Question: I need to build a interface where users can select options from a SELECT element and then based on the choice they made I should add elements on the fly. For example suppose that I have a select in this way:
'''
<select required="required" name="product_variation[variation]" id="product_variation_variation">
<option value="1">Size</option>
<option value="2">Color</option>
<option value="3">Size & Color</option>
</select>
'''
So if user pick the first choice then I should show them three INPUT to them to allow write the value the quantity and the price for the product with this variation, the same happen for the second choice but for the third if you notice there are two options "Size & Color" then in this case I should generate as many INPUT as options are in this case:
'''
size: XL
size: L
size: M
color: Red
'''
In this case I should show 3 INPUT variations in this way:
'''
INPUT1: size: XL color: Red
INPUT2: size: L color: Red
INPUT3: size: M color: Red
'''
Can any help me with this piece of code? So far I only have the part where I pick the selected value from the main SELECT element:
'''
$("#product_create").on("change", "#product_variation_variation", function() {
var that = $(this);
var selected_item = that.find(":selected").val();
if (selected_item === 1) {
// build inputs for first option
}
});
'''
Ok, I made a mockups to show yours what I need is more complex than your believe at least for me. See image below:

Now based on the image when users check "Has variations?" I show the select (just below the checkbox in the image) this is easy and I have done already. Now depending on what user pick from the select I should write "on the fly" some input elements. Basically for first time should be only one line meaning
'''
"Enter value for size 1" | "Enter price for size 1" | "Enter qty (quantity) for size 1"
'''
now if you notice there is a button just beside to add more rows based on the previous selection so if user click the button then should have:
'''
"Enter value for size 1" | "Enter price for size 1" | "Enter qty (quantity) for size 1"
"Enter value for size 2" | "Enter price for size 2" | "Enter qty (quantity) for size 2"
'''
And so on each time I click the "Add size" button. The same flow should happen if user pick color.
Now here is the hard part, if user picks "Size and Color" as you see in the image first I should ask user for Size values and then Color values, and after I should made variations based on those values as shows in the image at the end
This is what I want to do
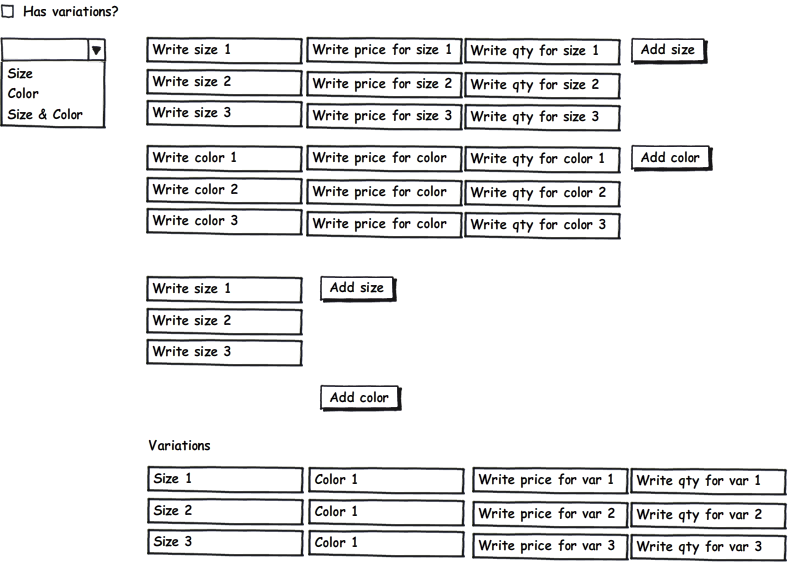
Answer: Use the jquery append or prepend to create elements.
Append
<URL>
Prepend
<URL>
Fiddle
<URL>
'''
$("#product_create").on("change", "#product_variation_variation", function() {
var that = $(this);
var selected_item = that.find(":selected").val();
if (selected_item === 1) {
$(".element").append('<input type="text" id="new-id" />'); //Appends
$(".element").prepend('<input type="text" id="new-id" />'); //Appends
}
});
'''